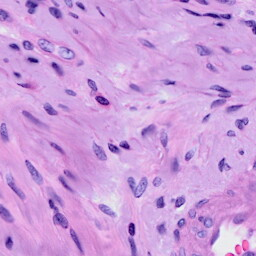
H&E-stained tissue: Cervix